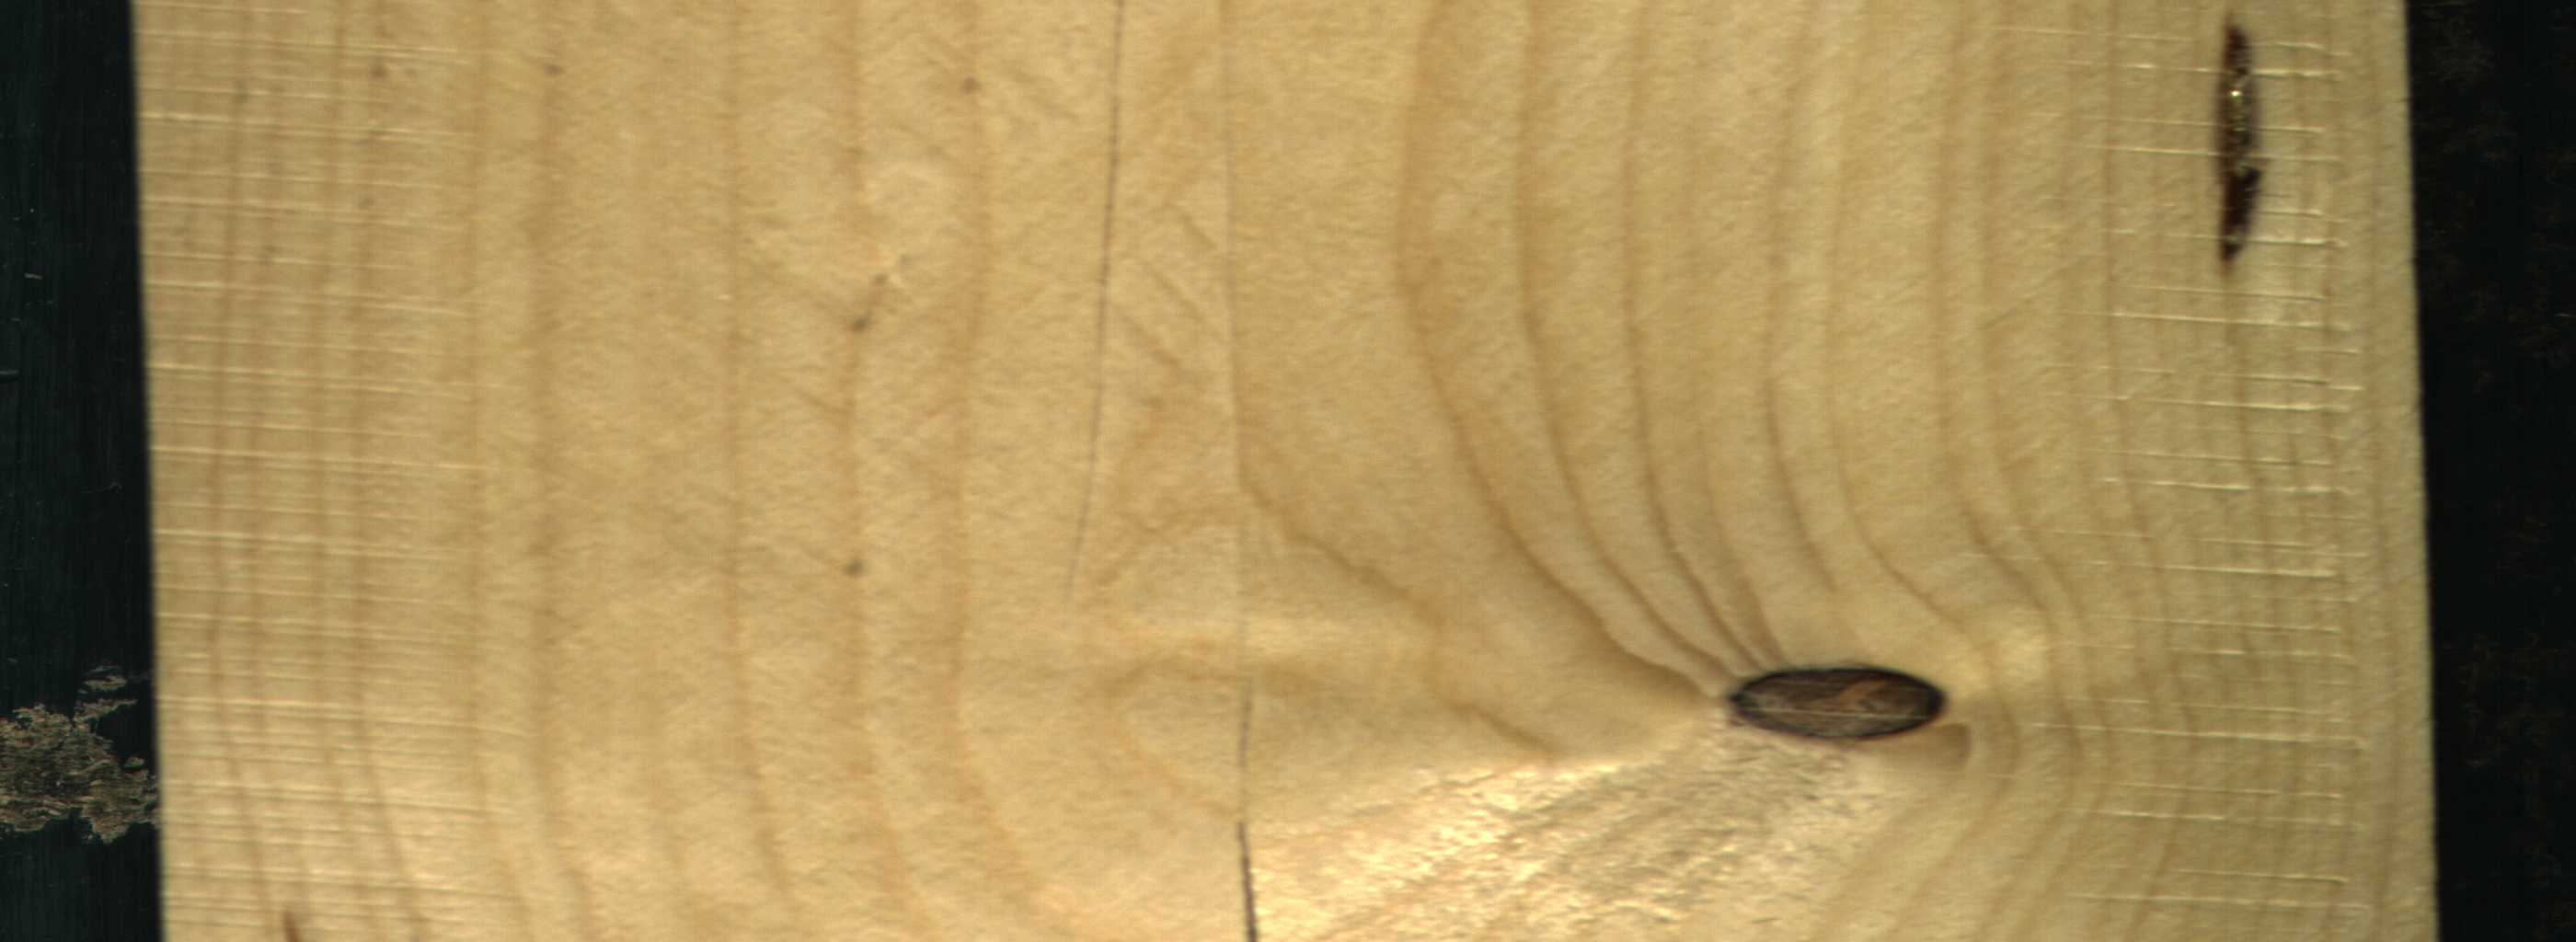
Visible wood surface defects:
resin
Crack
Dead_Knot